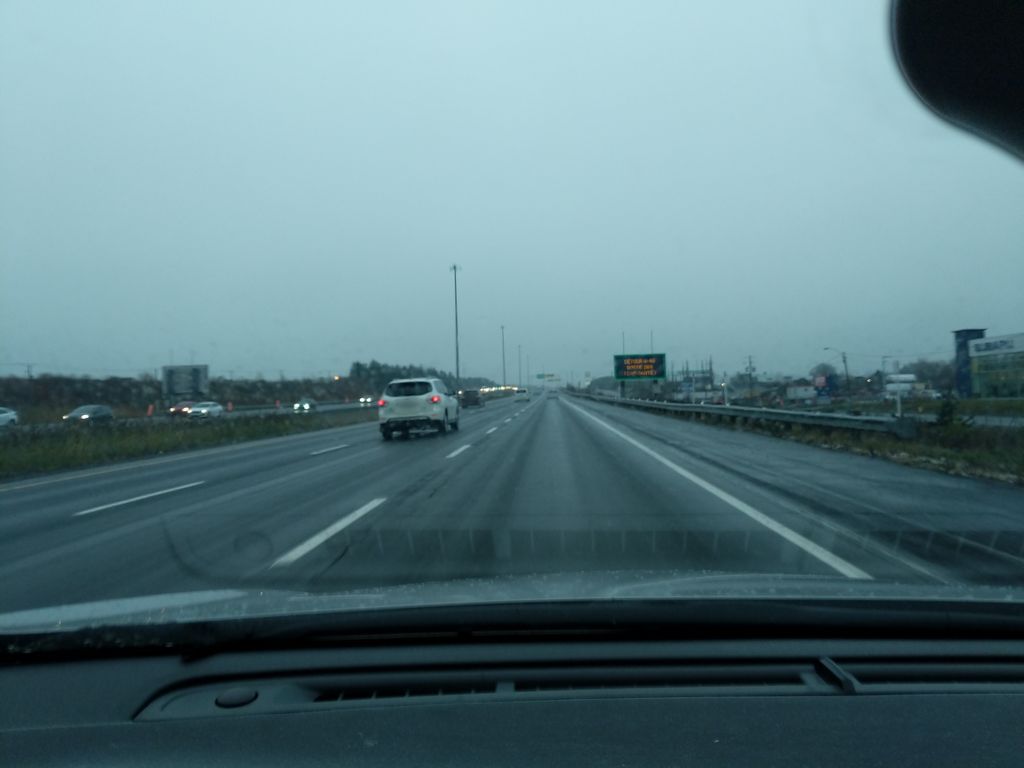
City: quebec_city